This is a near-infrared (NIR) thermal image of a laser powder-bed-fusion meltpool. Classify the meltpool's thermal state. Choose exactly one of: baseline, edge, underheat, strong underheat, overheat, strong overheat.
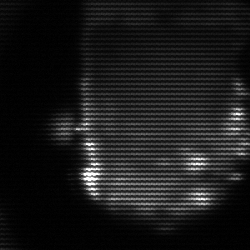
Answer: baseline